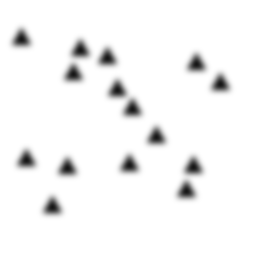
Squares: 0
Triangles: 15
Stars: 0
Total shapes: 15